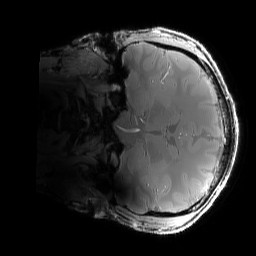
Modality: PDw
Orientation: coronal
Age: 23
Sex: male
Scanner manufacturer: siemens
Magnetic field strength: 6.98 T
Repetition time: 1.78 s
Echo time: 0.00386 s